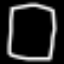
Label: square